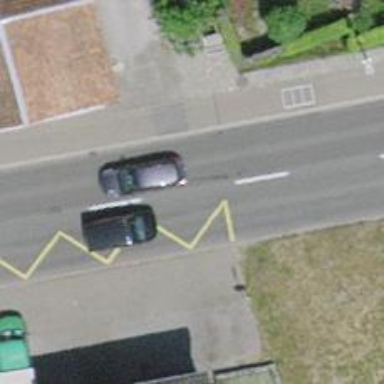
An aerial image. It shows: Bus stop equipped with public transport stop position.